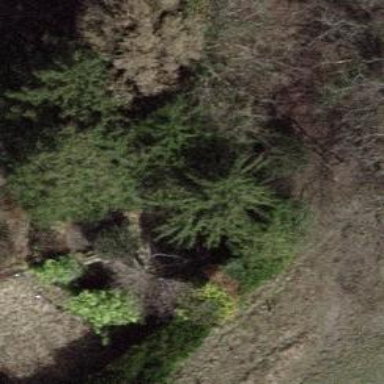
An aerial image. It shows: Evergreen tree with needle-leaved leaves.